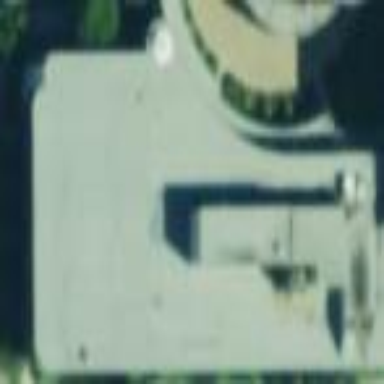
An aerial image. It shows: Building that serves as library.